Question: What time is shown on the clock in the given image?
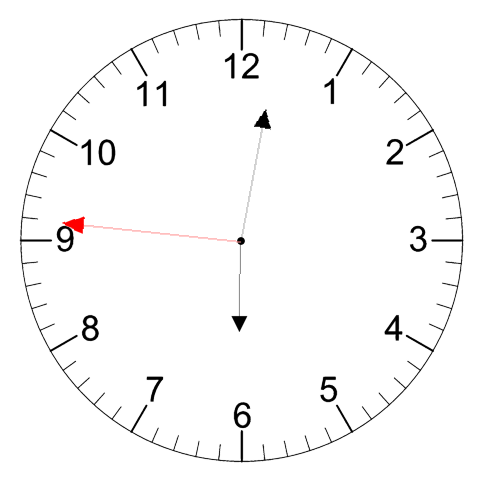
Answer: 06:01:46